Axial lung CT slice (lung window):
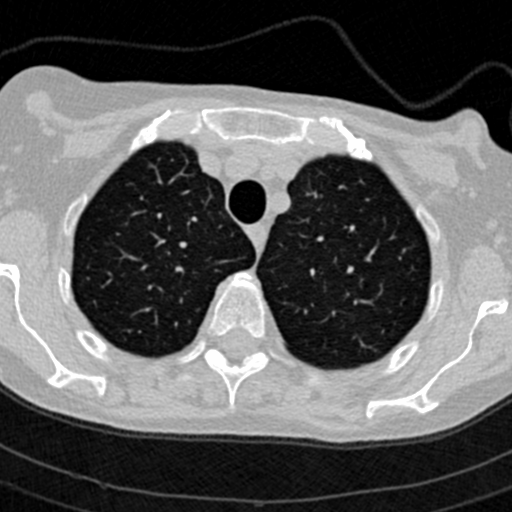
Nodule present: no